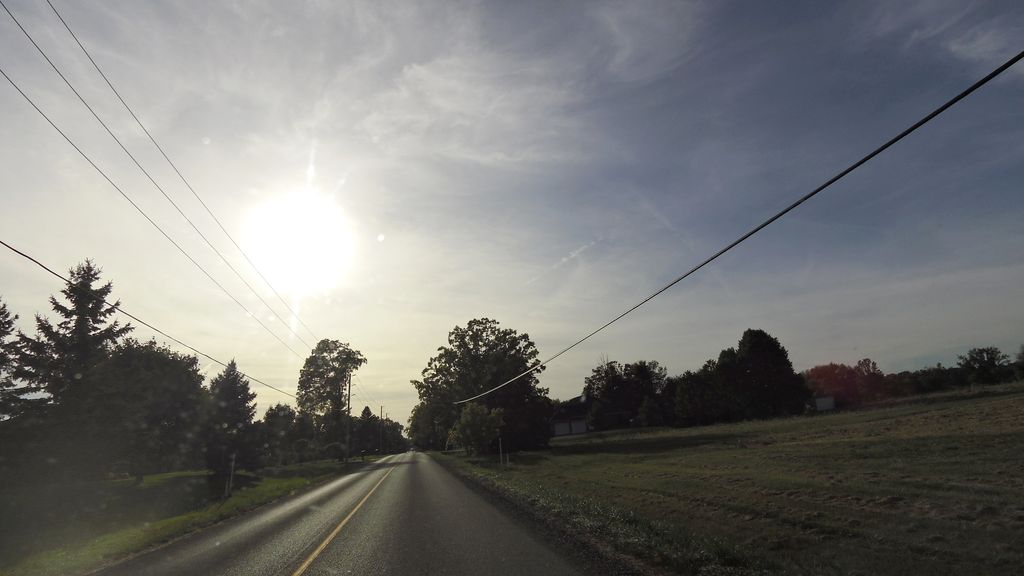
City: hamilton